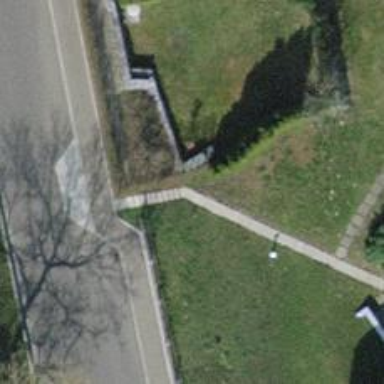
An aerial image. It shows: Set of steps on the road.